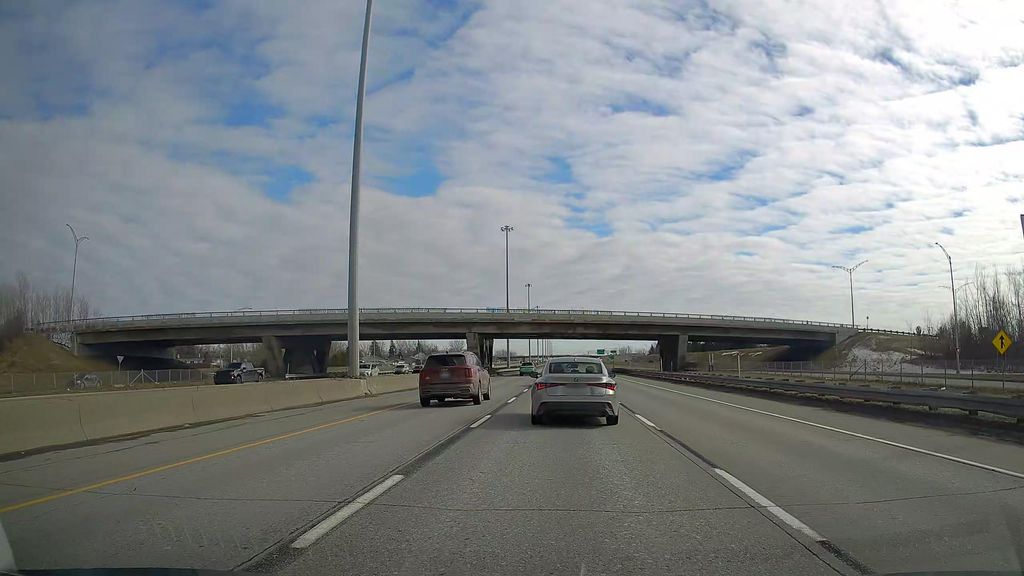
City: montreal